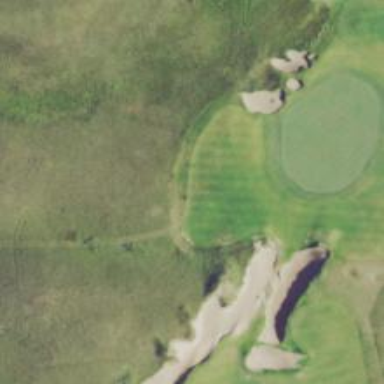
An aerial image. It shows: Golf bunker.